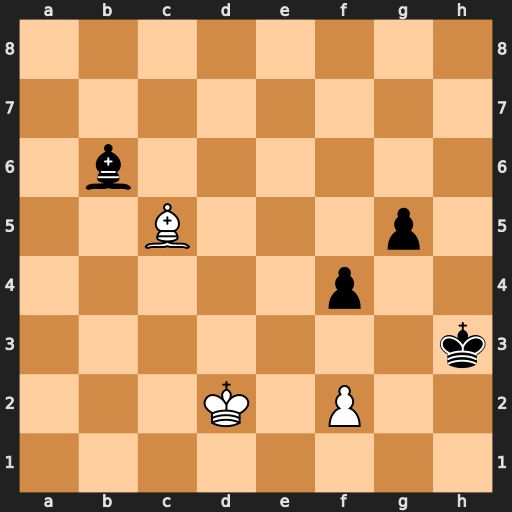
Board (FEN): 8/8/1b6/2B3p1/5p2/7k/3K1P2/8
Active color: w
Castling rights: -
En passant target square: -
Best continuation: Bxb6 g4 Kd3 Kg2 Ke4